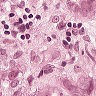
Metastatic tissue present: yes